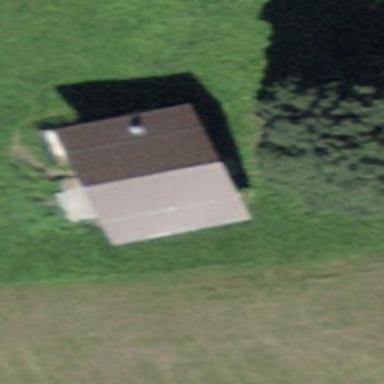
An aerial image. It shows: Barn.